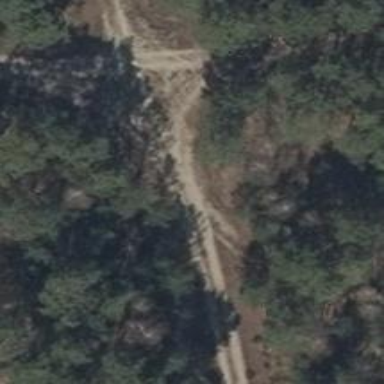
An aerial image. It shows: Sandy track road with grade3 tracktype.